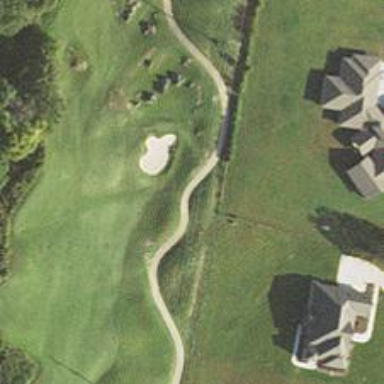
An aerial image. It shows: Path for both road and golf.